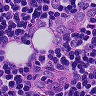
Metastatic tissue present: yes